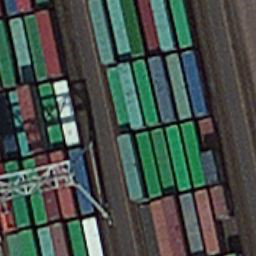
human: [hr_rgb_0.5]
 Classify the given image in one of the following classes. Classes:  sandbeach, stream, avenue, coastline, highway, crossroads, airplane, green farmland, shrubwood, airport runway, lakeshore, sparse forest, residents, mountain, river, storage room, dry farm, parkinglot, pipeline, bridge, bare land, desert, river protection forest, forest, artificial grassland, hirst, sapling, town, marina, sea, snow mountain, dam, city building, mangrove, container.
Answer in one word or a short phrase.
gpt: container